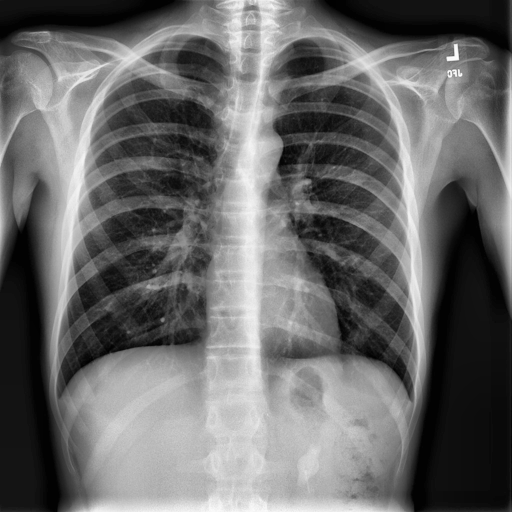
Finding: NORMAL